A spectrogram of one vibration snapshot from a rotating bearing is shown (time on one axis, frequency on the other). Based on the visible evidence, which condition applies: normal, inner_race, outer_race, ball?
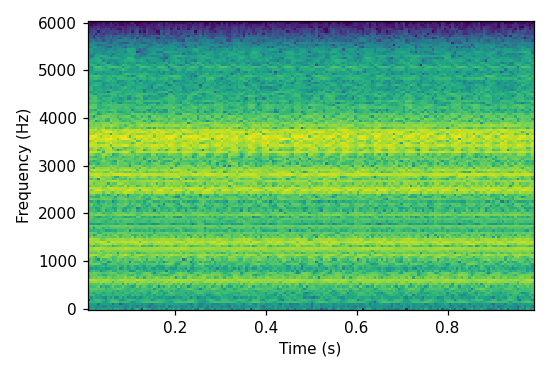
Answer: inner_race